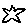
Label: star